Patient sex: M
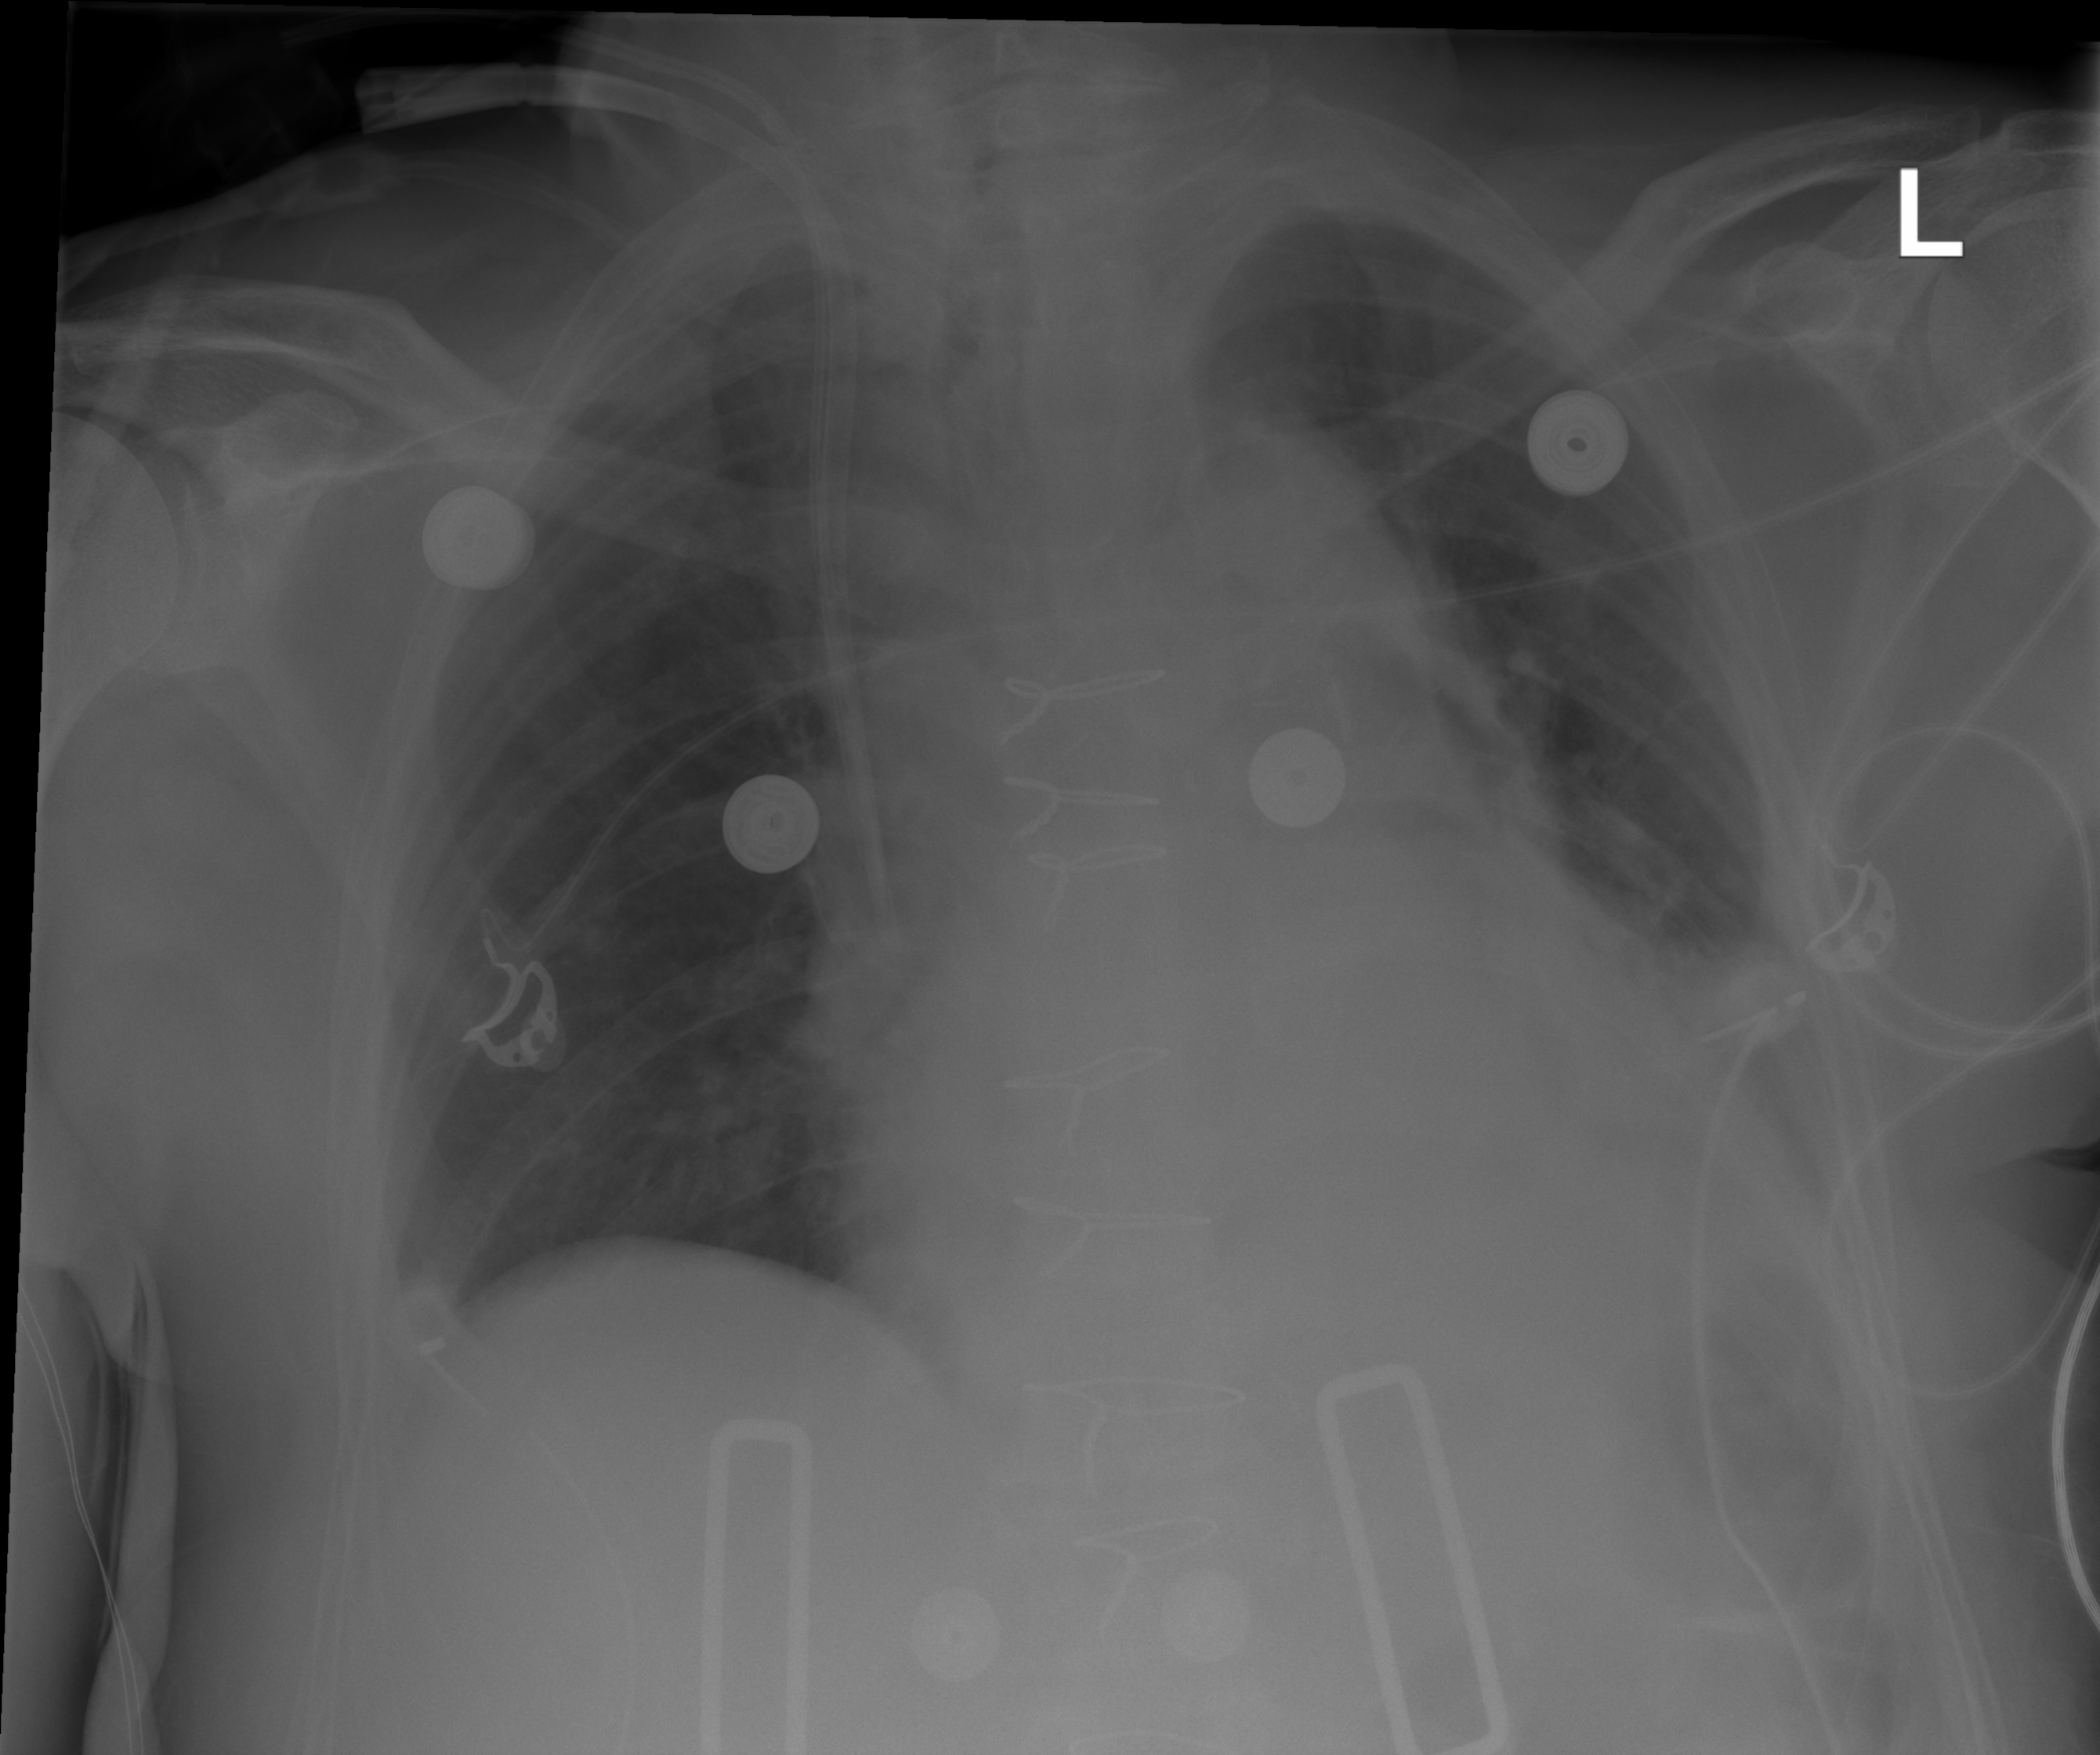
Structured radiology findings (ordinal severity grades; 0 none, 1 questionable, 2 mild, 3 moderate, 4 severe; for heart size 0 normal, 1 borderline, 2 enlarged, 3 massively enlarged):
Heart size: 2
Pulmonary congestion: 0
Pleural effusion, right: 0
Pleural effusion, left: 2
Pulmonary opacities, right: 0
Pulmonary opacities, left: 0
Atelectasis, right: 0
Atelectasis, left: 2